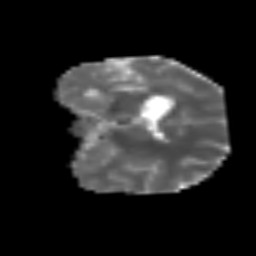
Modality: MD
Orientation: coronal
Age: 54
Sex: female
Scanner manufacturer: siemens
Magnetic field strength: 3 T
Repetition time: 3.2 s
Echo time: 0.081 s